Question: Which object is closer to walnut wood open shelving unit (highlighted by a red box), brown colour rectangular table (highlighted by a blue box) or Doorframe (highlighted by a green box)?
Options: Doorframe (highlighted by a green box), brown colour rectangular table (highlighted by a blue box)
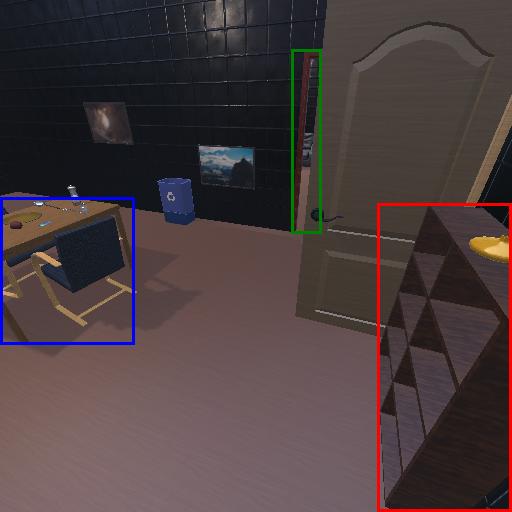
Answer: Doorframe (highlighted by a green box)